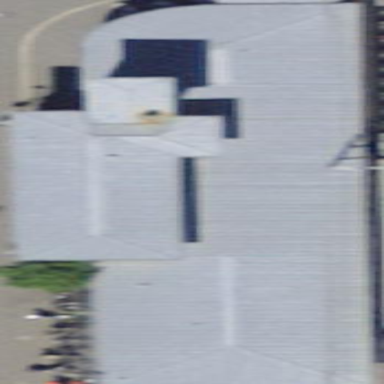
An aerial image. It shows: Flat roof building.